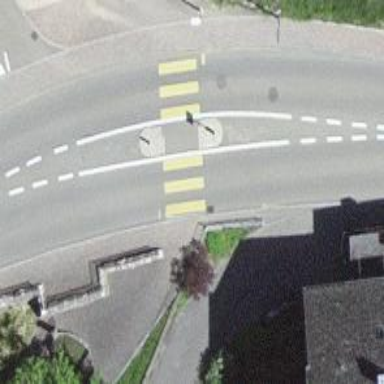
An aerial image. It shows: Uncontrolled crossing with central island on the road.